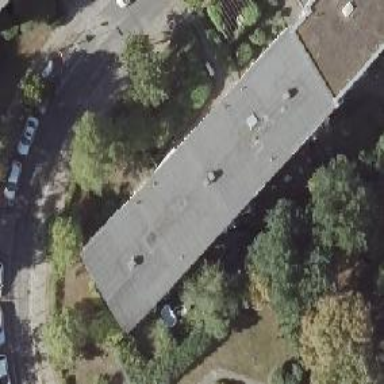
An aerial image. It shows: Flat-roofed residential building.